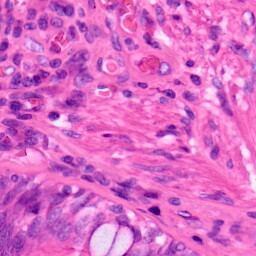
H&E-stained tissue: Lung